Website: slack
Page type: billing-address
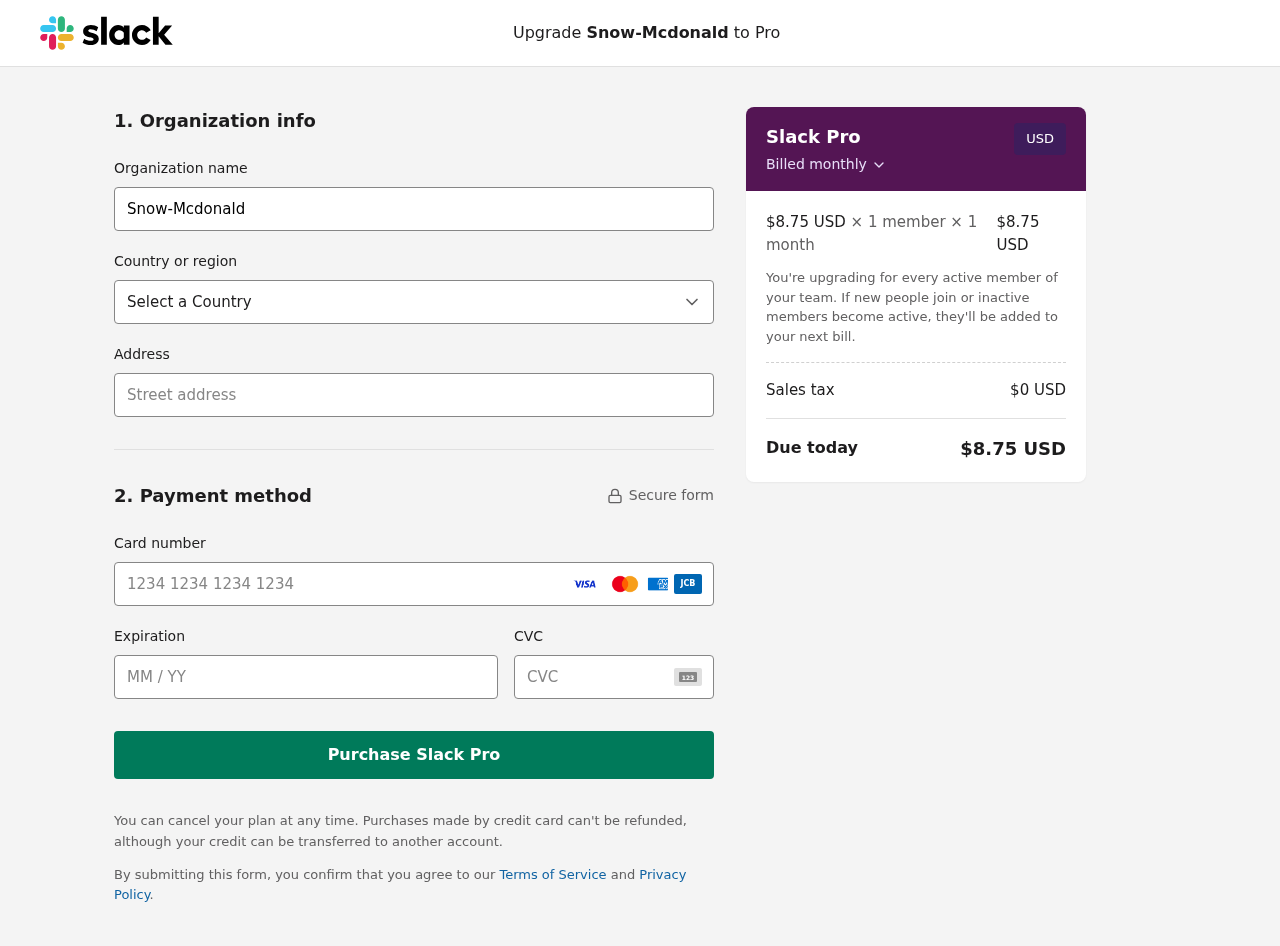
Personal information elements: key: PII_CARD_CVV
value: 7878
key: PII_CARD_EXPIRY
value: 11/29
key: PII_CARD_NUMBER
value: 3733 4013 3928 514
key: PII_COMPANY
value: Snow-Mcdonald
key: PII_COUNTRY
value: United States
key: PII_STREET
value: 12357 Butler Road Apt. 365
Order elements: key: ORDER_PRICE_PER_MEMBER
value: $8.75 USD
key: ORDER_MEMBER_COUNT
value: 1
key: ORDER_MONTH_COUNT
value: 1
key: ORDER_SUBTOTAL
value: $8.75 USD
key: ORDER_TAX
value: $0
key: ORDER_TOTAL
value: $8.75 USD